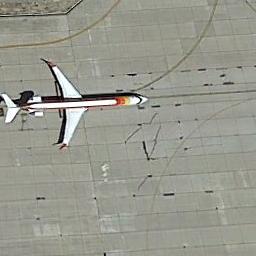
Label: airplane